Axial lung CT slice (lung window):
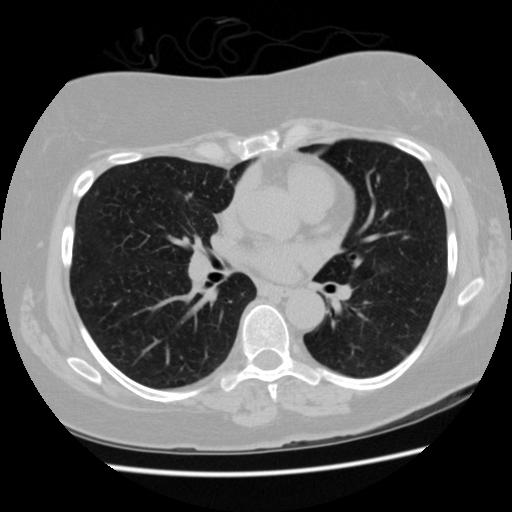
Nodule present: no